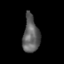
Tissue: skin
Cell type: Others
Senescence score: 0.6741
Nuclear area (px): 583
Mean DAPI intensity: 95.854